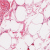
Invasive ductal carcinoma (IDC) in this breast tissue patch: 0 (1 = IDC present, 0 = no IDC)